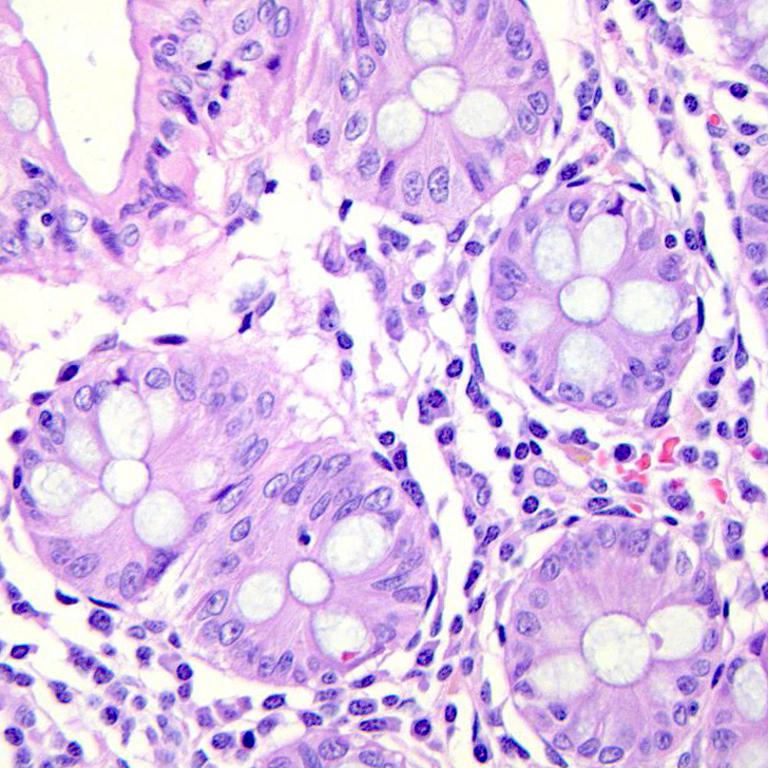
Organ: colon
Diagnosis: benign